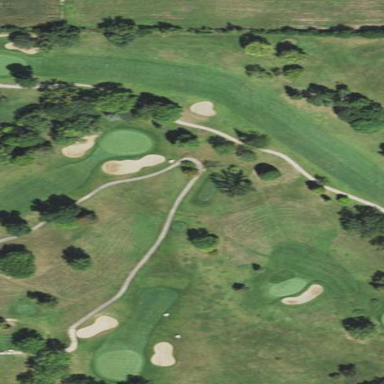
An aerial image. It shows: Grassy area designated as golf fairway.